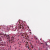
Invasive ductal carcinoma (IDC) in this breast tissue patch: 0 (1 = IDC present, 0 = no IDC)